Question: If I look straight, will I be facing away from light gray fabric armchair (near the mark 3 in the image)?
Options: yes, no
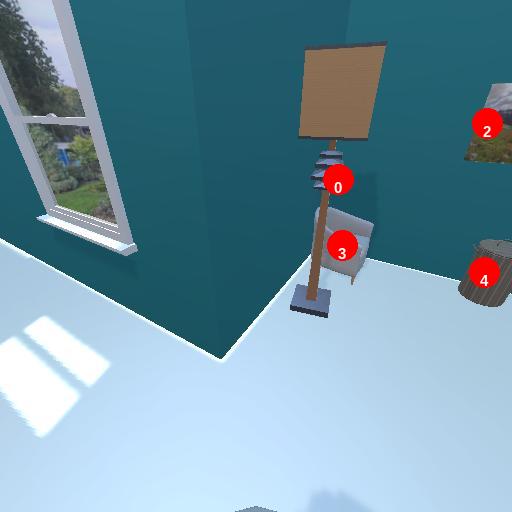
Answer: yes